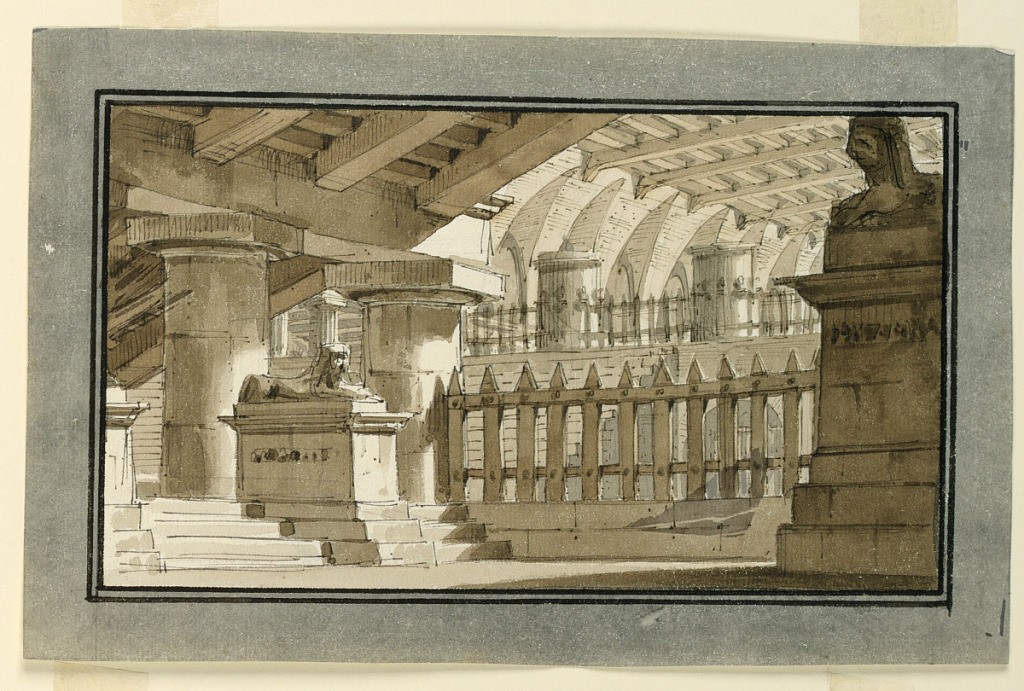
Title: Stage Design, Egyptian Prison
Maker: Angelo Toselli, ca. 1765? – 1826
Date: early 19th century
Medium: Pen and sepia ink, brush and wash on paper
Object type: Drawing
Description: Horizontal rectangle. View of Egyptian hall with two sphinxes on pedestals at left and right, wooden bars at center.